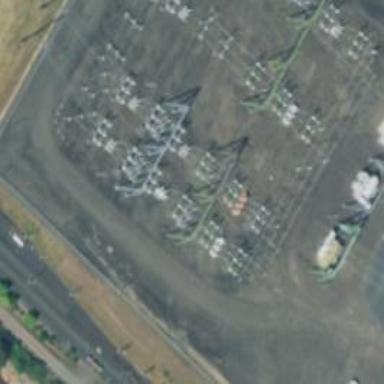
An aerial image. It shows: Switch for power supply.